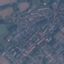
Label: Residential